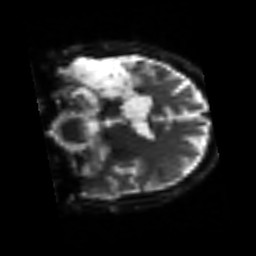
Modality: sbref
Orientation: coronal
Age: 39
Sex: male
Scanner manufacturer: siemens
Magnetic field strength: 3 T
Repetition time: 3.2 s
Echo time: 0.081 s